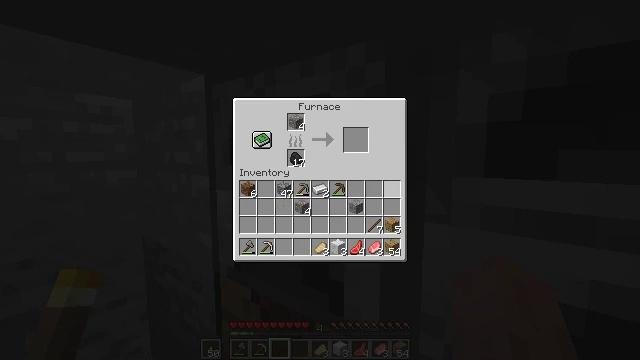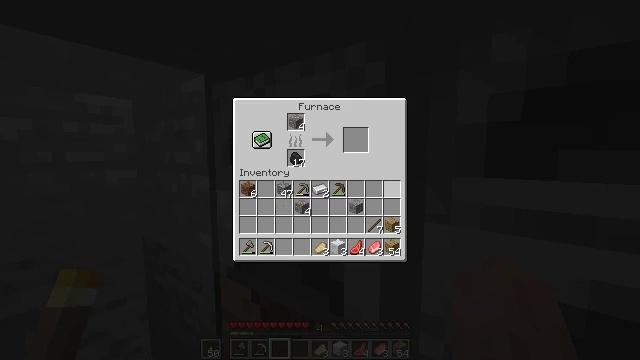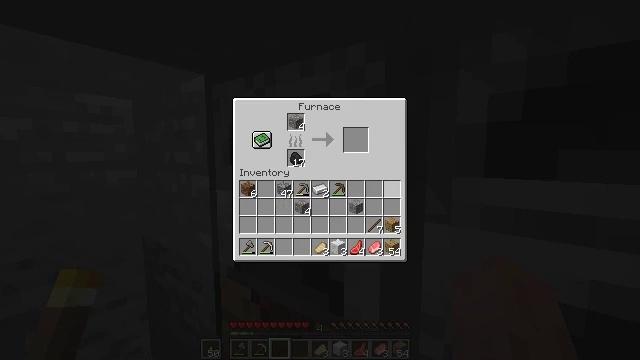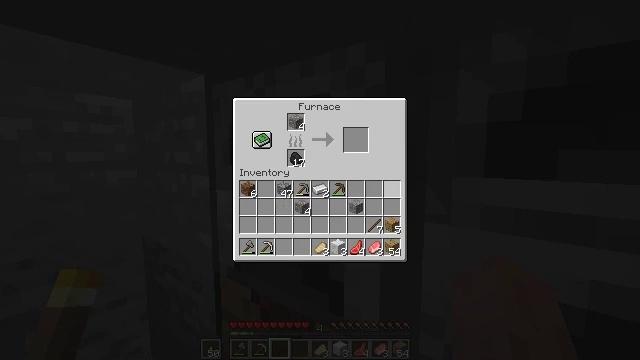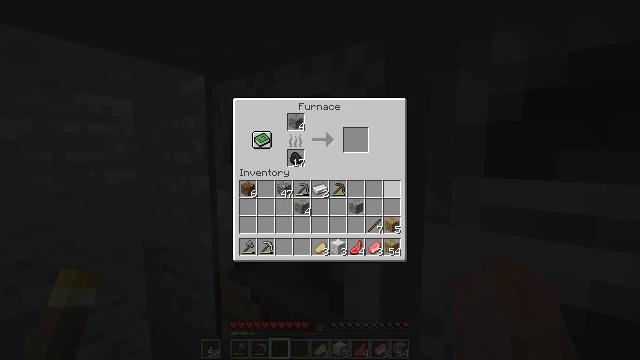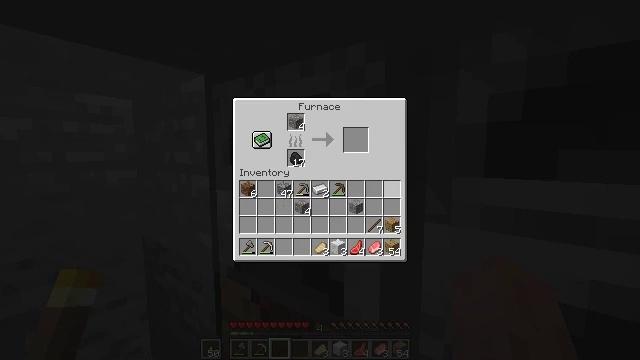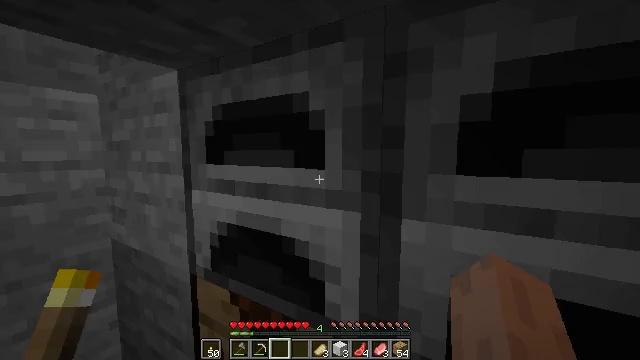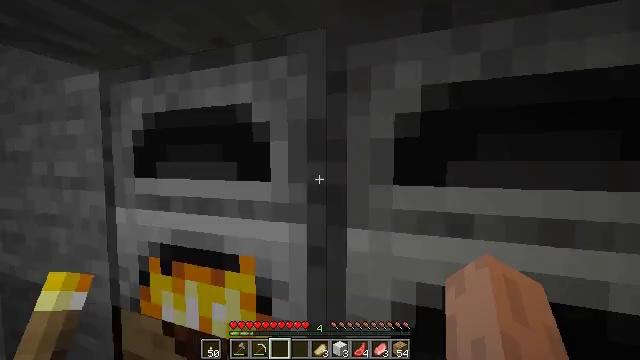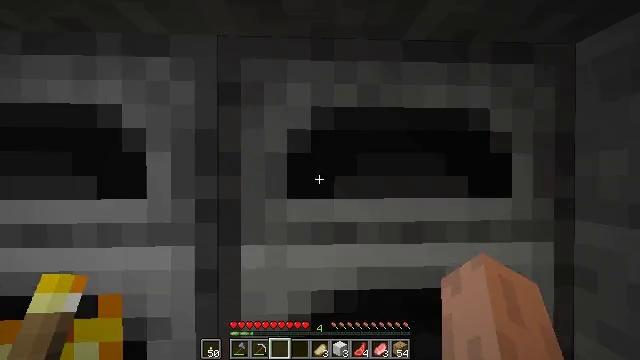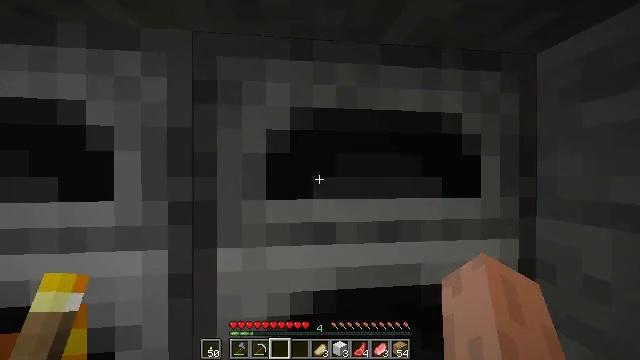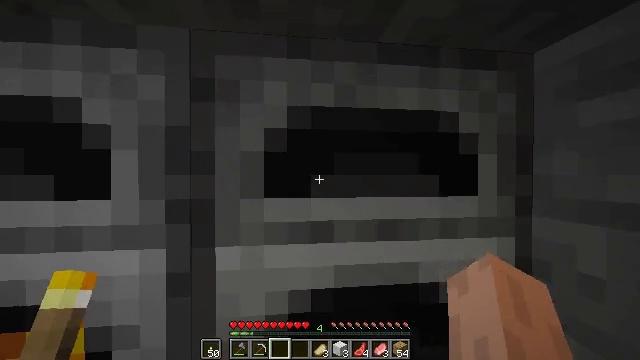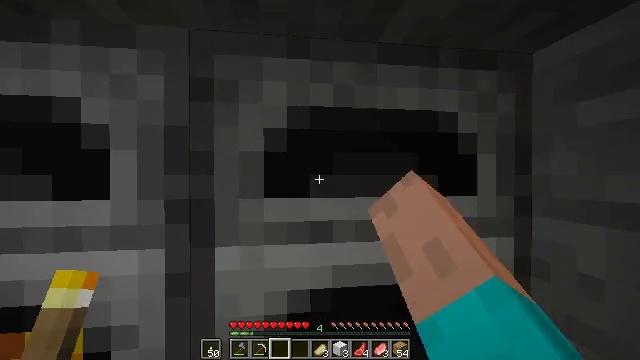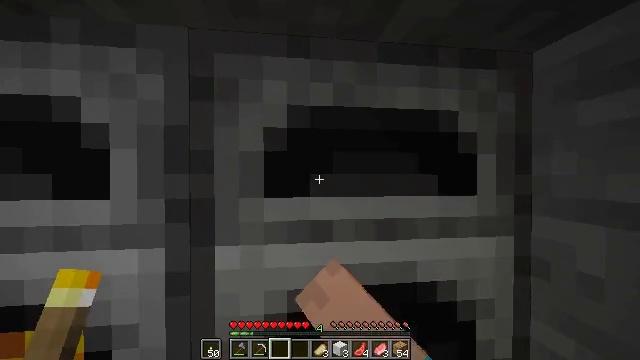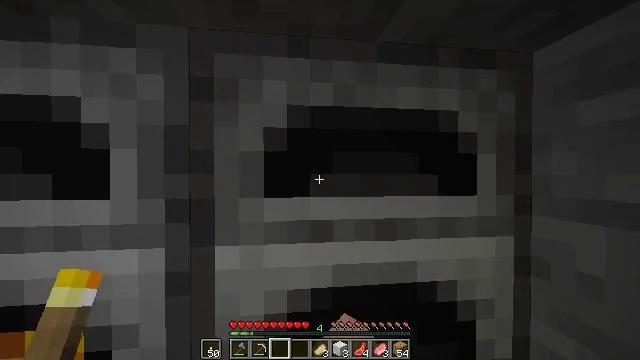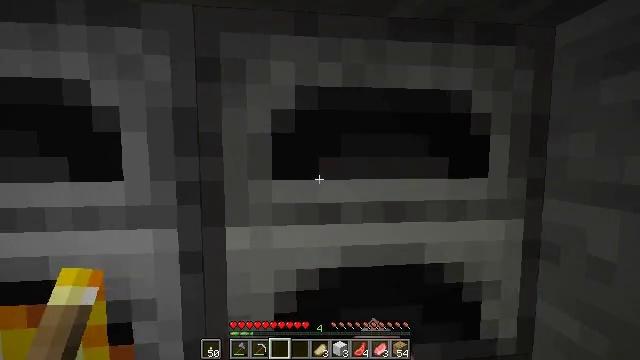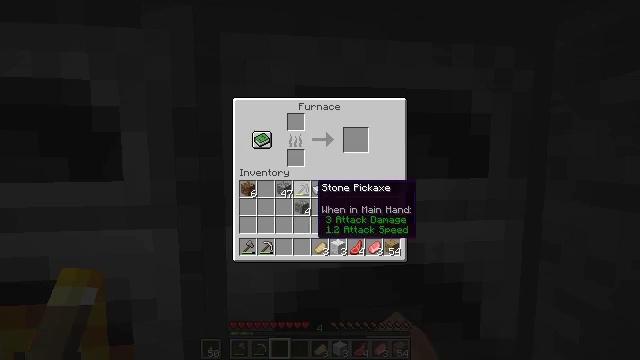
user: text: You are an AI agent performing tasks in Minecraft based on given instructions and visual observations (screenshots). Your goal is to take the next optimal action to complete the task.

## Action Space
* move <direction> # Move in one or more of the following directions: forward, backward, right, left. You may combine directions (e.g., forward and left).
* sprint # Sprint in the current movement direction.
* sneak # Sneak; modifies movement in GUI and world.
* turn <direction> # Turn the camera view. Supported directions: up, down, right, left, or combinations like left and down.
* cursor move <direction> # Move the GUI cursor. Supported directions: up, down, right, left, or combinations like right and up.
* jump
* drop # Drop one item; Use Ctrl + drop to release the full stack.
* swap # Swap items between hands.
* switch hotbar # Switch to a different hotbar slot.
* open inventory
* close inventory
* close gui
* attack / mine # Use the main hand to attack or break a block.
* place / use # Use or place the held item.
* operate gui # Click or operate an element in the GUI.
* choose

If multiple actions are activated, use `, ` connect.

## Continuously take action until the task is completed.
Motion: motion action
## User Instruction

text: Craft an oak trapdoor using the crafting table.
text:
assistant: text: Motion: sneak, operate gui
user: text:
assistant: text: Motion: sneak, operate gui
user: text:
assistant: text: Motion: sneak
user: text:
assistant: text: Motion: sneak
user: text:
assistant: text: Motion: no_op
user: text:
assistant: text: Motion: cursor move right
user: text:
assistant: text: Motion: turn right and up, close gui
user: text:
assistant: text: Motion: turn right and up
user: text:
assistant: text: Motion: turn right
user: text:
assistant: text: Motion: use / place
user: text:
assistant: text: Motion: use / place
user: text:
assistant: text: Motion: use / place
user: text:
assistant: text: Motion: use / place
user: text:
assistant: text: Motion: turn left and down
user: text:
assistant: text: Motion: cursor move left and down, open gui
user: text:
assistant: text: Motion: cursor move right and up
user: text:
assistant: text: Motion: sneak, cursor move down
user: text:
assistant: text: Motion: sneak
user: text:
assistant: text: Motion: sneak
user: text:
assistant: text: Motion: sneak
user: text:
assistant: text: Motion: sneak, cursor move left
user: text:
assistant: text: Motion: sneak
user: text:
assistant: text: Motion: sneak
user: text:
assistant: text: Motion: sneak
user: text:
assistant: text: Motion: sneak
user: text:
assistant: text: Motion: sneak, operate gui
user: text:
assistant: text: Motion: sneak, operate gui
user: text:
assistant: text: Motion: sneak, cursor move right, operate gui
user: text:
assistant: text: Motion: sneak, cursor move right
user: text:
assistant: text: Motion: sneak